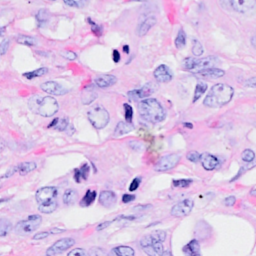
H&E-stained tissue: Breast